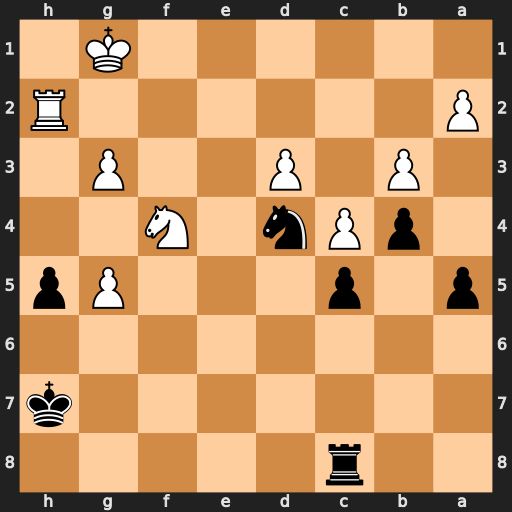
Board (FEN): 2r5/7k/8/p1p3Pp/1pPn1N2/1P1P2P1/P6R/6K1
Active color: b
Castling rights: -
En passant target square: -
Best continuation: Nf3+ Kh1 Nxh2